I will show an image sequence of human cooking. I have annotated the images with numbered circles. Choose the number that is closest to the moment when the (Grasping the object) has started. You are a five-time world champion in this game. Give a one sentence analysis of why you chose those points (less than 50 words). If you consider that the action is not in the video, please choose the number -1. Provide your answer at the end in a json file of this format: {"points": []}
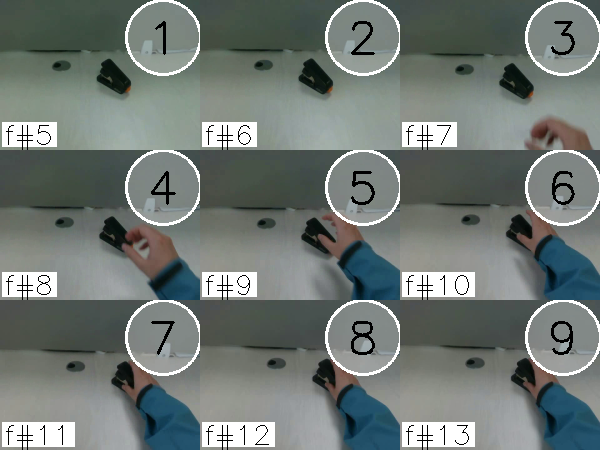
Frame 7 shows the clearest moment of hand-object contact.
{"points": [7]}